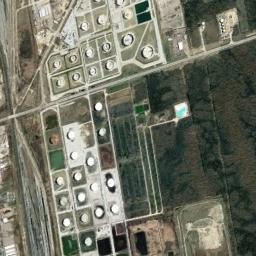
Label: storage_tank